Field crop: maize
Growth stage: 2
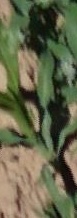
Species: maize